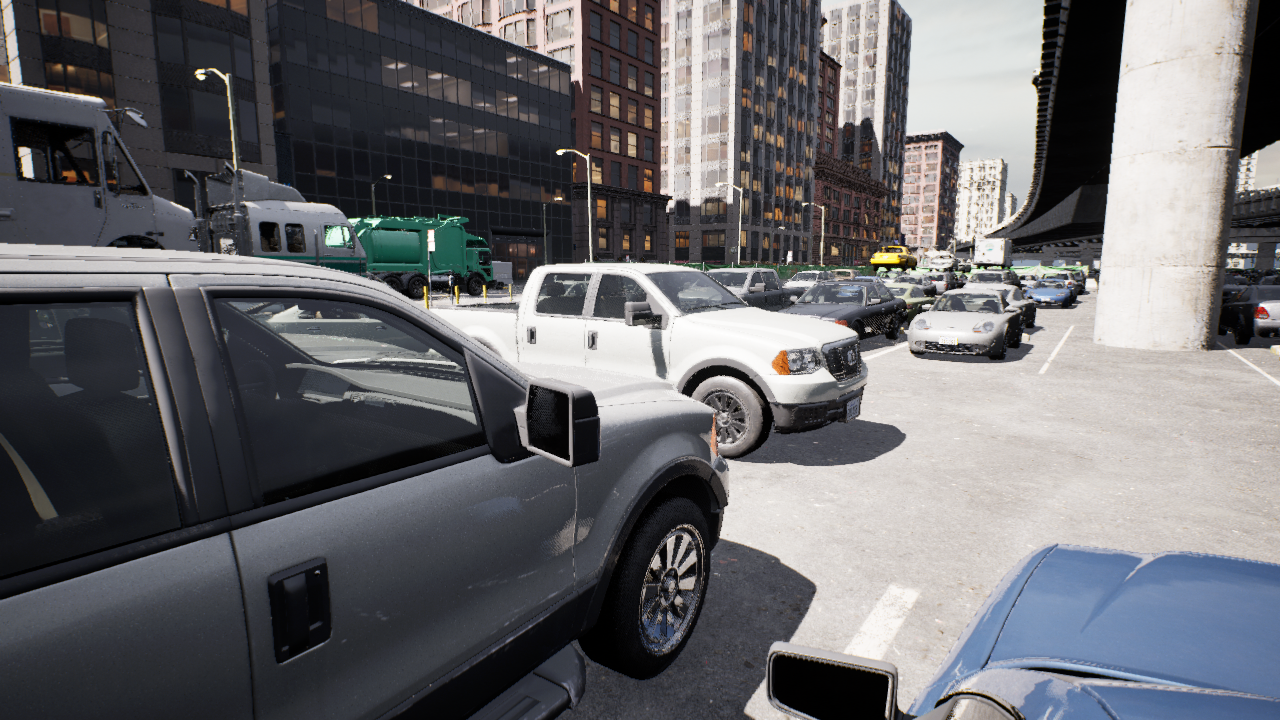
Venue: arterial
Lighting: clear day
Vehicle rig: pickup